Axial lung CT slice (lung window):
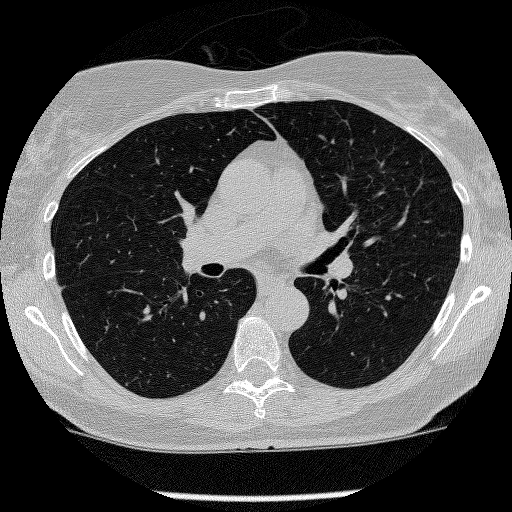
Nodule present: no